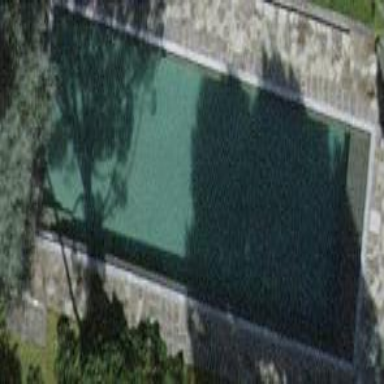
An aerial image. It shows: Swimming pool located in leisure land.